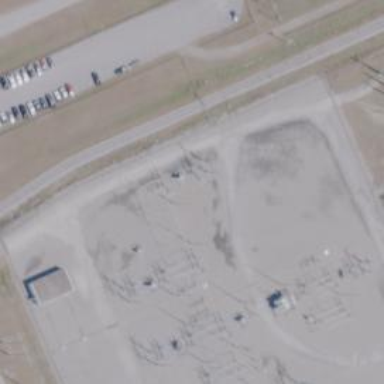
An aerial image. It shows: Switch for power supply.